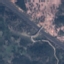
Land use / land cover: Highway